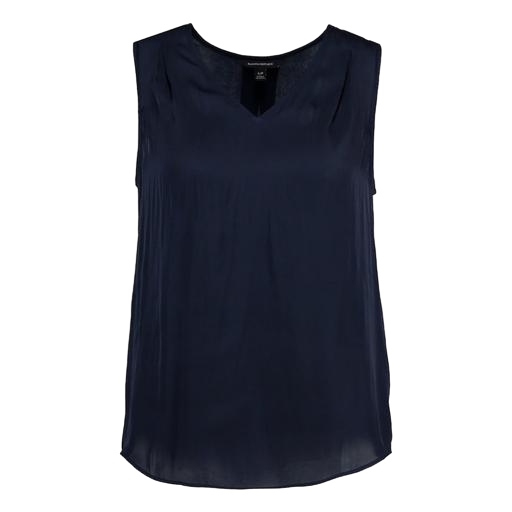
dark blue tank, blue lace-accented top, dark blue tank top, white background